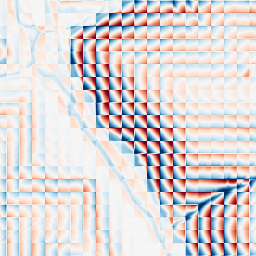
Category: wavelet
Decomposition family: wavelet_dwt
Decomposition parameters: wavelet: haar
level: 4
Upsampling method: bspline
Upsampling parameters: scale: 8
Upsampling scale: 8